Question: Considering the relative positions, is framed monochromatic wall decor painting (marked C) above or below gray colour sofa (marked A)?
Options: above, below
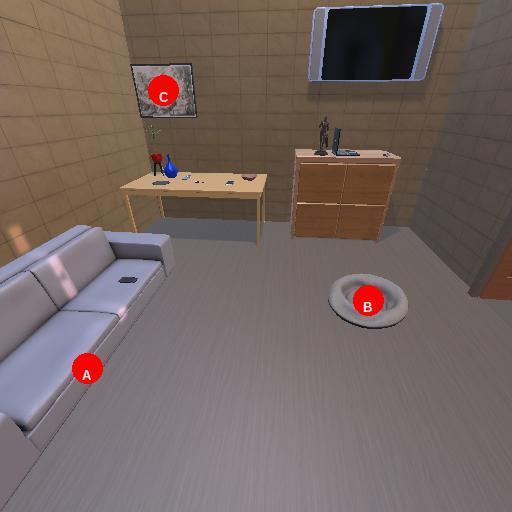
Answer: above